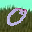
Label: 0